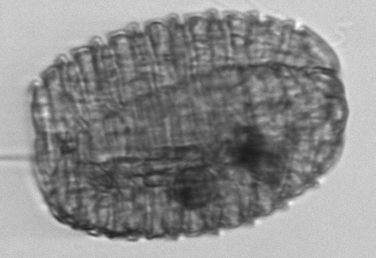
Label: Polykrikos